Brain MRI, t2w sequence, axial 2D slice.
Patient: age 53, sex F, weight 90 kg, height 1.9 m
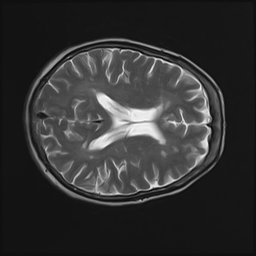